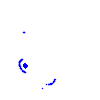
Particle: pion